Question: I am using the <URL> for developing a html web app.
I am struggling using their helpers. I am trying to center my number and text:

For a better look at my code:
'''
@import 'https://cdnjs.cloudflare.com/ajax/libs/materialize/0.97.0/css/materialize.min.css';
'''
'''
<div class="row">
<div class="col s12 m7">
<div class="card valign-wrapper">
<div class="card-content valign center" >
<div class="row">
<h3 class="center-align orange-text text-darken-2"> 406 </h3>
<p class="center-align">Beers Tasted</p>
</div>
</div>
</div>
</div>
</div>
<div class="row">
<div class="col s12 m7">
<div class="card valign-wrapper">
<div class="card-content valign center" >
<div class="row">
<h3 class="center-align orange-text text-darken-2"> 26 </h3>
<p class="center-align">Breweries Visited</p>
</div>
</div>
</div>
</div>
</div>
'''
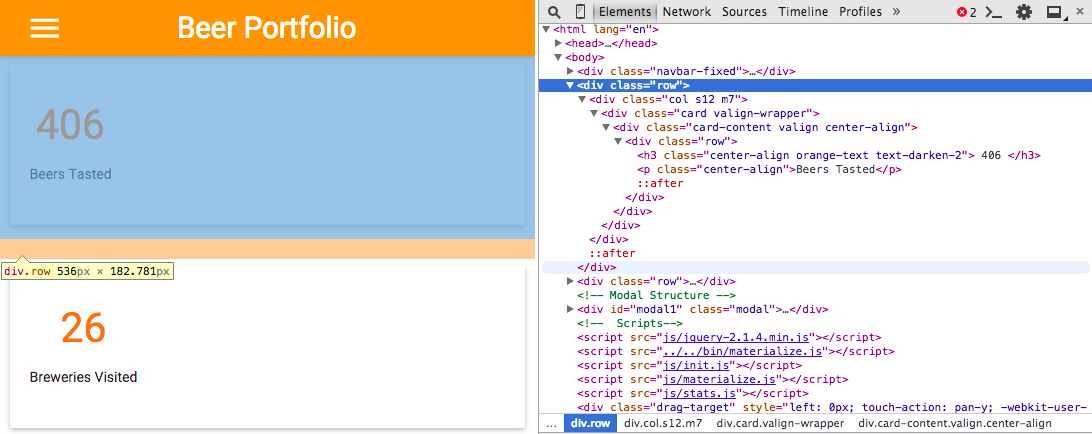
Answer: You are using the class 'center':
'''
<div class="card-content valign center">
'''
That class just adds 'text-align: center'. That is, it centers inline content inside that block, but doesn't center the block itself.
To do that, you should use the class 'center-block' instead:
'''
<div class="card-content valign center-block">
'''
That class sets 'margin-left' and 'margin-right' to 'auto'. That centers the block (or the flex item, in this case; see <URL>.
'''
@import 'https://cdnjs.cloudflare.com/ajax/libs/materialize/0.97.0/css/materialize.min.css';
'''
'''
<div class="row">
<div class="col s12 m7">
<div class="card valign-wrapper">
<div class="card-content valign center-block" >
<div class="row">
<h3 class="center-align orange-text text-darken-2"> 406 </h3>
<p class="center-align">Beers Tasted</p>
</div>
</div>
</div>
</div>
</div>
<div class="row">
<div class="col s12 m7">
<div class="card valign-wrapper">
<div class="card-content valign center-block" >
<div class="row">
<h3 class="center-align orange-text text-darken-2"> 26 </h3>
<p class="center-align">Breweries Visited</p>
</div>
</div>
</div>
</div>
</div>
'''